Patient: sex M, age 69
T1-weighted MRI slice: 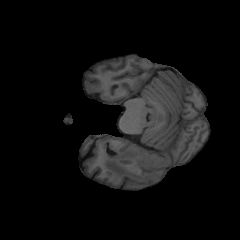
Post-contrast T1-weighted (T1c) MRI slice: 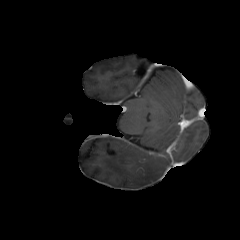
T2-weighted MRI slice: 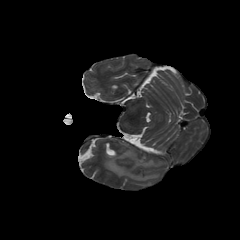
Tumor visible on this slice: yes
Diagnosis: Glioblastoma, IDH-wildtype
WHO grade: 4